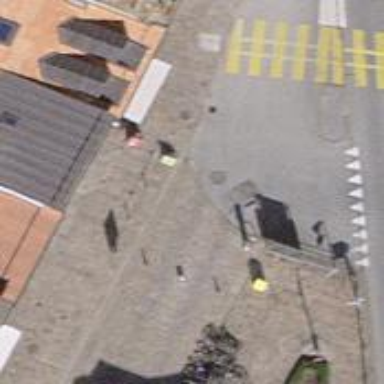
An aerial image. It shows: Bollard barrier.